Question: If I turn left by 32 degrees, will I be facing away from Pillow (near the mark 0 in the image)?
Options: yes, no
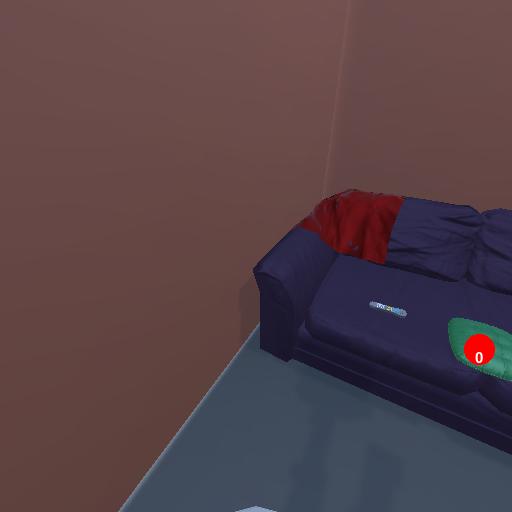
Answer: yes